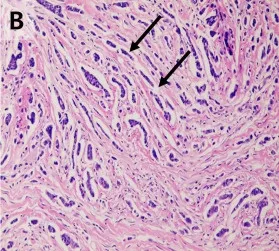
Gross specimen and histopathological findings of the primary breast cancer and scalp lesion. (B) Tumor cells of the primary invasive lobular carcinoma arranged in slender linear strands one to two cells across, exhibiting the so-called Indian file appearance (arrow) (HE x 200).
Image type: pathology (congo_red)